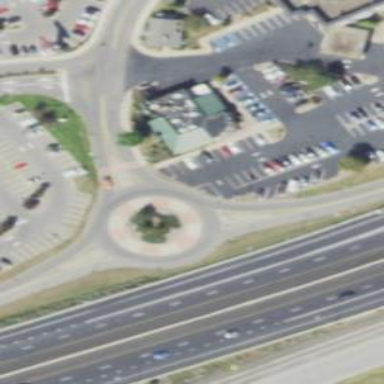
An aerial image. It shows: Secondary road leading to roundabout.